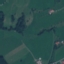
Land use / land cover: Pasture